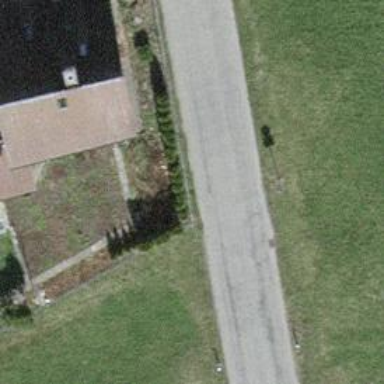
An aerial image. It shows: Unclassified road.